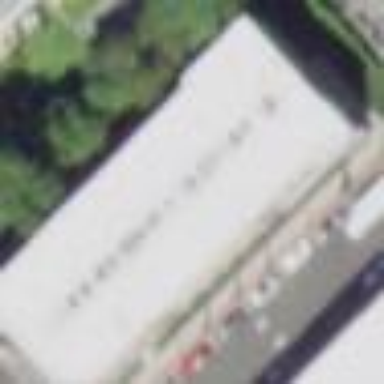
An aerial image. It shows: Commercial building.